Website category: university
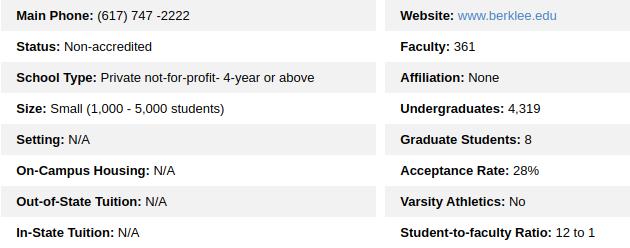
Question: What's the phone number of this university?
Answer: (617) 747 -2222

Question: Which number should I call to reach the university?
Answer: (617) 747 -2222

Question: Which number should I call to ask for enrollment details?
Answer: (617) 747 -2222

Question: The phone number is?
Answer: (617) 747 -2222

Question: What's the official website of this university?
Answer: www.berklee.edu

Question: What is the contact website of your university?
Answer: www.berklee.edu

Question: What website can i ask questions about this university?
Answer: www.berklee.edu

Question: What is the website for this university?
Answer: www.berklee.edu

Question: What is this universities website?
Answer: www.berklee.edu

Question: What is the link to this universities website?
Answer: www.berklee.edu

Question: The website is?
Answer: www.berklee.edu

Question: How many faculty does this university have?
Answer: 361

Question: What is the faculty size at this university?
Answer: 361

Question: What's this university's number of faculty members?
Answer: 361

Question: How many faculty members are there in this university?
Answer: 361

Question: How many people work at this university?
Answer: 361

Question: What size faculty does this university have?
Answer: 361

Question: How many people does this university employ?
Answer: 361

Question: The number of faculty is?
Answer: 361

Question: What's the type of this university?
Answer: Private not-for-profit- 4-year or above

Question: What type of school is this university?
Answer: Private not-for-profit- 4-year or above

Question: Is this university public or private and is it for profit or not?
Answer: Private not-for-profit- 4-year or above

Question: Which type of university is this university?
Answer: Private not-for-profit- 4-year or above

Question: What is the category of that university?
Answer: Private not-for-profit- 4-year or above

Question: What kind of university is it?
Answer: Private not-for-profit- 4-year or above

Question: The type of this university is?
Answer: Private not-for-profit- 4-year or above

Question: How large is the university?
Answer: Small (1,000 - 5,000 students)

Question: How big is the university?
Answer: Small (1,000 - 5,000 students)

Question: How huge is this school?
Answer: Small (1,000 - 5,000 students)

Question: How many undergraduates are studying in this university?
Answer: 4,319

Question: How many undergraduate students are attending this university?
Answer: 4,319

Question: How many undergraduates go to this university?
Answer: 4,319

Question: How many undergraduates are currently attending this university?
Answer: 4,319

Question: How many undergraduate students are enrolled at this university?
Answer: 4,319

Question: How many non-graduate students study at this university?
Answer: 4,319

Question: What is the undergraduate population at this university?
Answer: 4,319

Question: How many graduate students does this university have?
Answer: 8

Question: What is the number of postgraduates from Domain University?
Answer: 8

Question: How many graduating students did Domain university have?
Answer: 8

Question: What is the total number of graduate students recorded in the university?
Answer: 8

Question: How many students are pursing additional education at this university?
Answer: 8

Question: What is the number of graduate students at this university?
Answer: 8

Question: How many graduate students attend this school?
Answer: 8

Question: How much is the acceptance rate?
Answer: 28%

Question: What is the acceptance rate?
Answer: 28%

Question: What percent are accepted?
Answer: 28%

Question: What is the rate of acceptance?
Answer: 28%

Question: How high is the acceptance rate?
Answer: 28%

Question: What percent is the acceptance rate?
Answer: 28%

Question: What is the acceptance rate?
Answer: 28%

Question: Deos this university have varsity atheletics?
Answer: No

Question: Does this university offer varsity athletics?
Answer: No

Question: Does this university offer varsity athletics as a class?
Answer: No

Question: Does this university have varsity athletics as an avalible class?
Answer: No

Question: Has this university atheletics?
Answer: No

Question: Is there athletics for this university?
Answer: No

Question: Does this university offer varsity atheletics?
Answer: No

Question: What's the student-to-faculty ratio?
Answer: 12 to 1

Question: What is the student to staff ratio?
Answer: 12 to 1

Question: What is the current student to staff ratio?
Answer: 12 to 1

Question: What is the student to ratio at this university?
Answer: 12 to 1

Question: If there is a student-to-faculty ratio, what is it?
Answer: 12 to 1

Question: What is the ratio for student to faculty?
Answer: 12 to 1

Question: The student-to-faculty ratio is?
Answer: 12 to 1